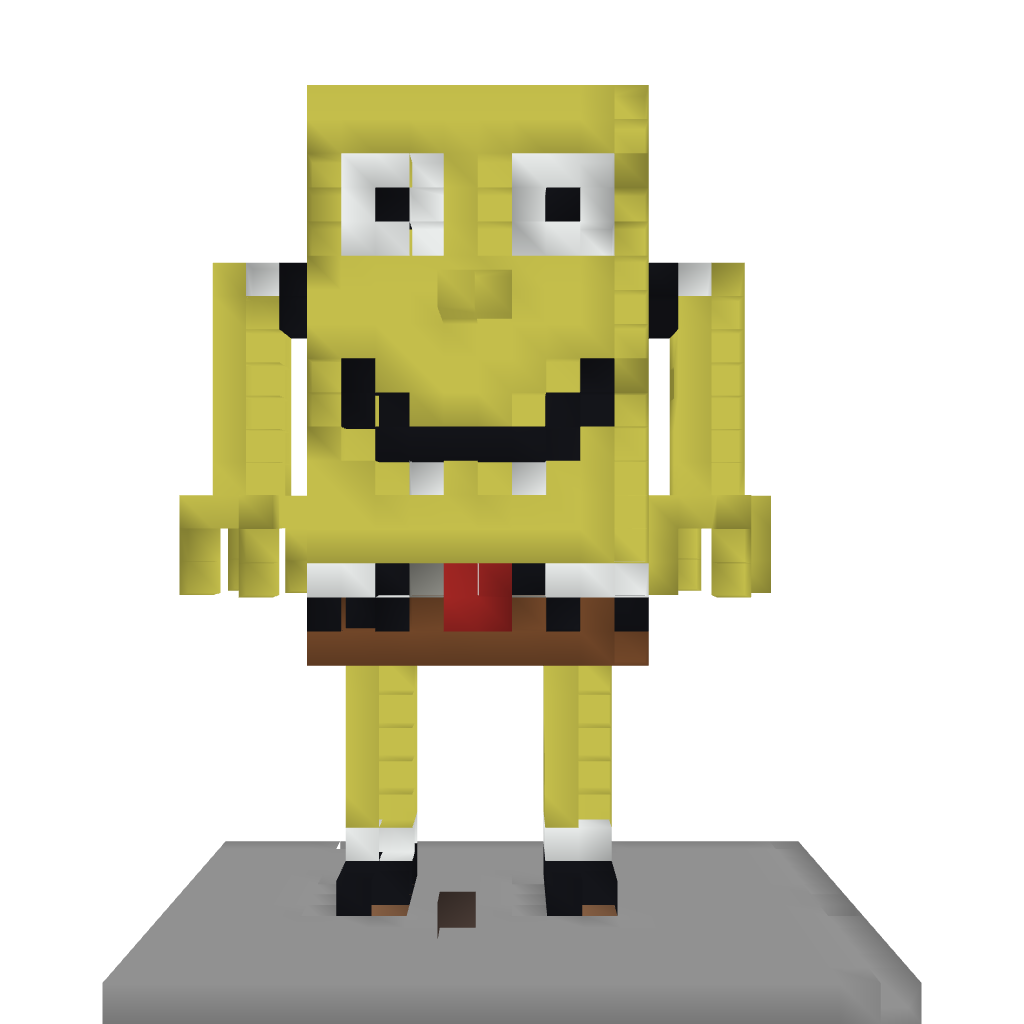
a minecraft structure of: SpongeBob SquarePants